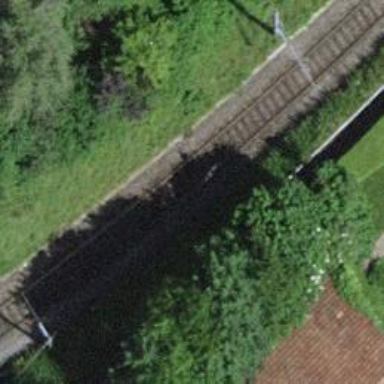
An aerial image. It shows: Single-track railway with electrified contact lines.